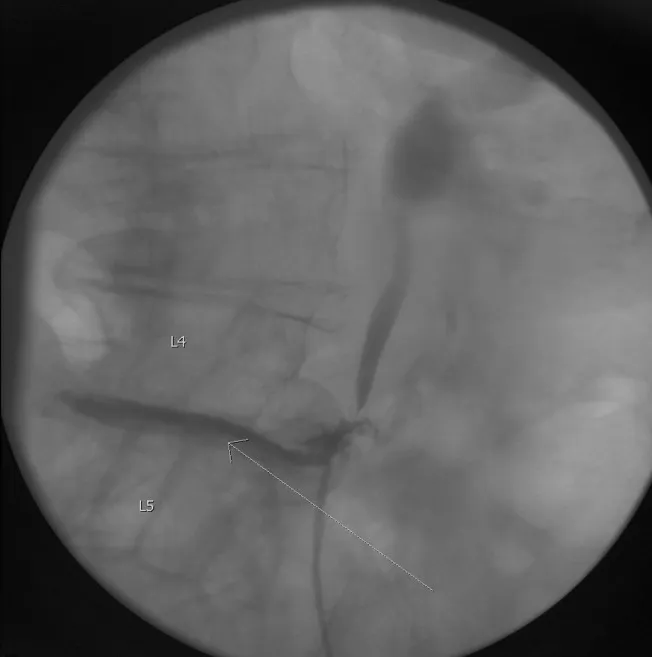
Retrograde pyelography showing contrast extravasation into L4 and L5 disks space. Arrow demonstrates contrast extravasation into the L4 and L5 disk space.
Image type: radiology (x_ray)